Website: walmart
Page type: billing-address
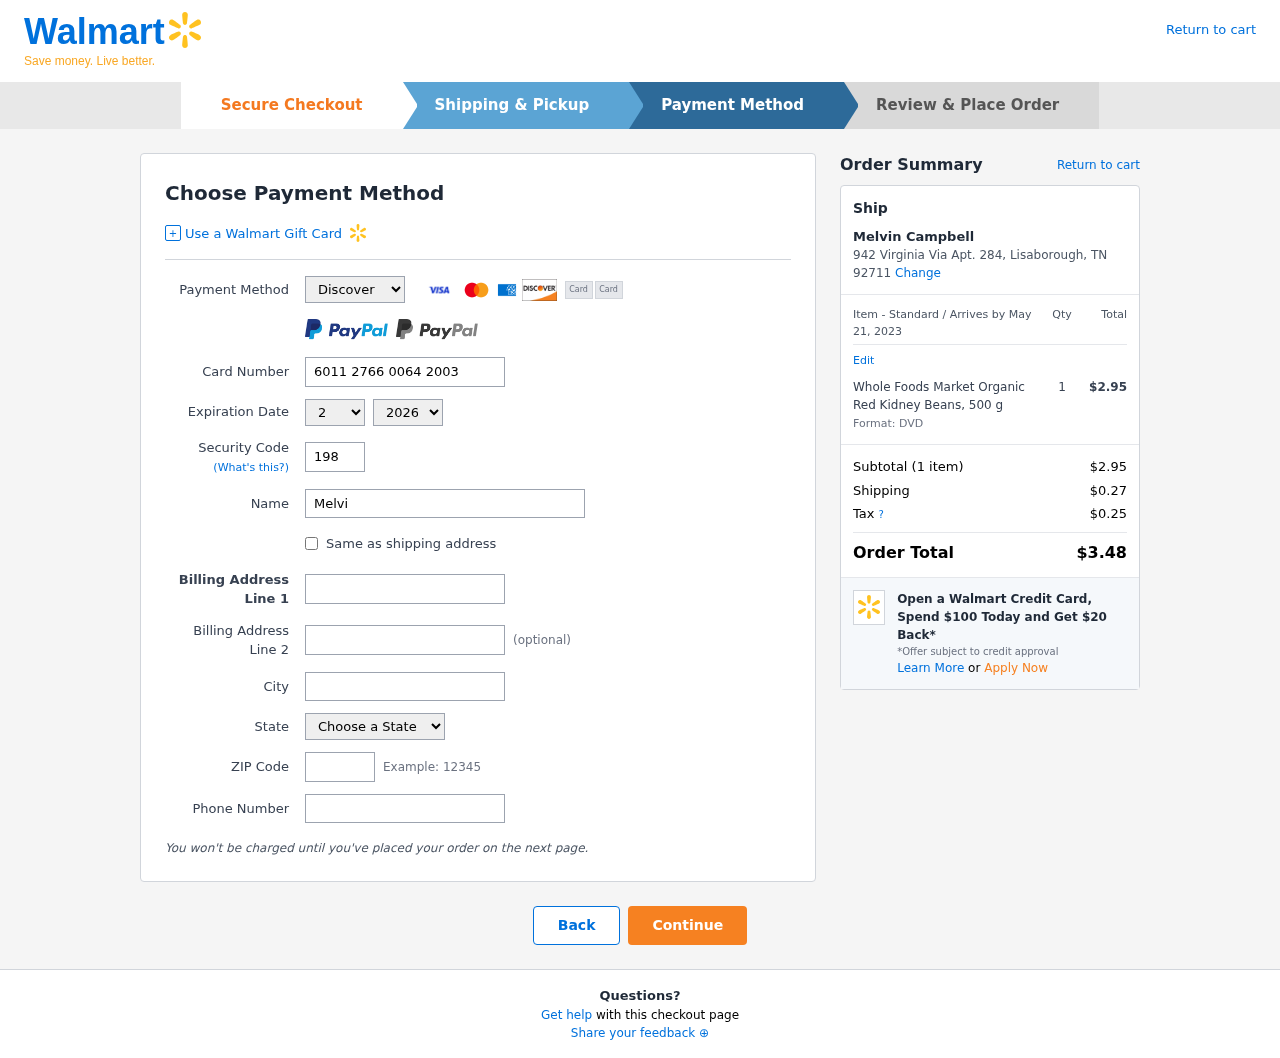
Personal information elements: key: PII_CARD_CVV
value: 198
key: PII_CARD_EXPIRY_MONTH
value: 02
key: PII_CARD_EXPIRY_YEAR
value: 26
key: PII_CARD_NUMBER
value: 6011 2766 0064 2003
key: PII_CARD_TYPE
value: Discover
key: PII_CITY
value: Lisaborough
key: PII_CITY_STATE_ZIP
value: Lisaborough, TN 92711
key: PII_FULLNAME
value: Melvin Campbell
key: PII_PHONE
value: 5587465092
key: PII_POSTCODE
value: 92711
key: PII_STATE
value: Tennessee
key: PII_STREET
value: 942 Virginia Via Apt. 284
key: PII_FULLNAME2
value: Melvin Campbell
Product elements: key: PRODUCT1_NAME
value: Whole Foods Market Organic Red Kidney Beans, 500 g
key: PRODUCT1_PRICE
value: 2.95
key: PRODUCT1_QUANTITY
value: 1
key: PRODUCT1_DESC
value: Format: DVD
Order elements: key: ORDER_DELIVERY_DATE
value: May 21, 2023
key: ORDER_NUM_ITEMS
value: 1
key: ORDER_SUBTOTAL
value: $2.95
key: ORDER_SHIPPING_COST
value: $0.27
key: ORDER_TAX
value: $0.25
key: ORDER_TOTAL
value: $3.48